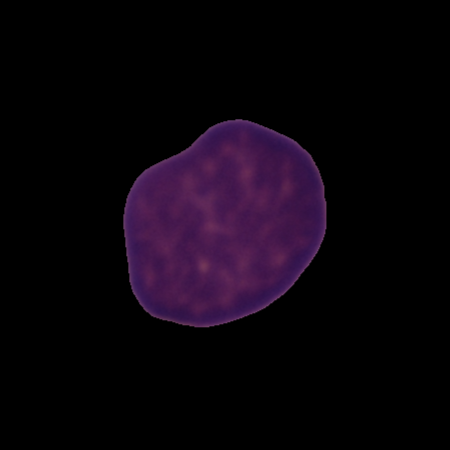
Label: cancer